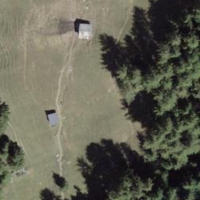
EUNIS habitat code: 43
Species observed at this site:
Phyteuma orbiculare